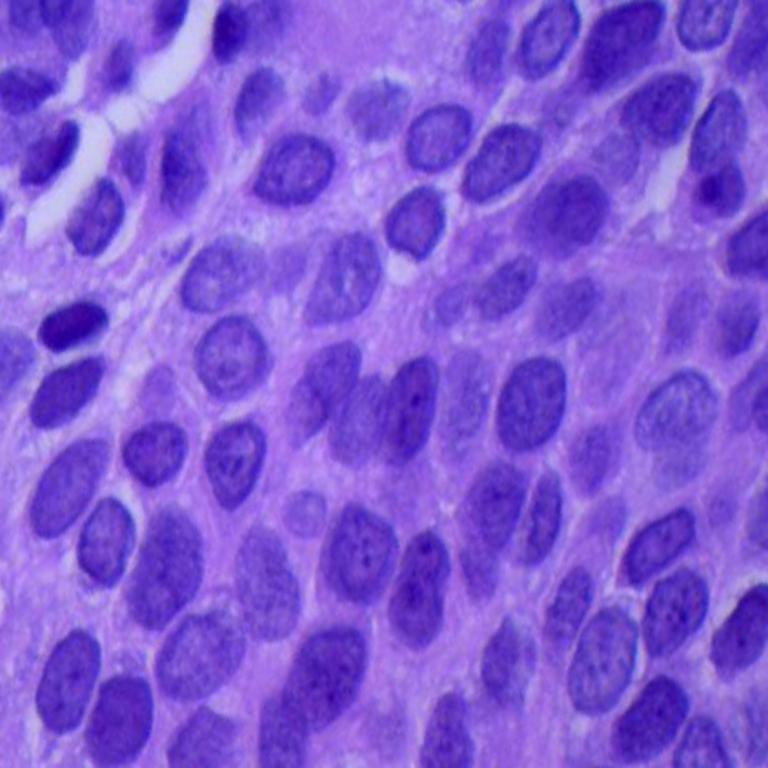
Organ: lung
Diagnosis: squamous carcinomas